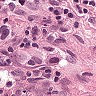
Metastatic tissue present: yes